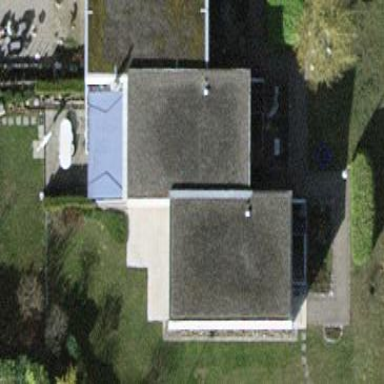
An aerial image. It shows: Terrace building.